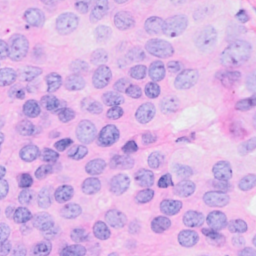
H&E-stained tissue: Breast